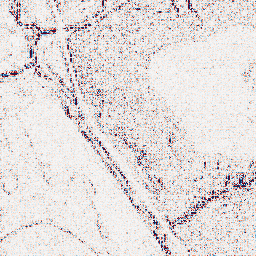
Category: wavelet
Decomposition family: wavelet_reverse_biorthogonal
Decomposition parameters: wavelet: rbio1.3
level: 1
Upsampling method: sinc_blackman
Upsampling parameters: scale: 4
kernel_size: 16
Upsampling scale: 4